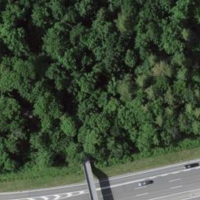
EUNIS habitat code: 57
Species observed at this site:
Allium ursinum
Lamium galeobdolon